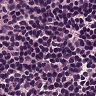
Metastatic tissue present: no